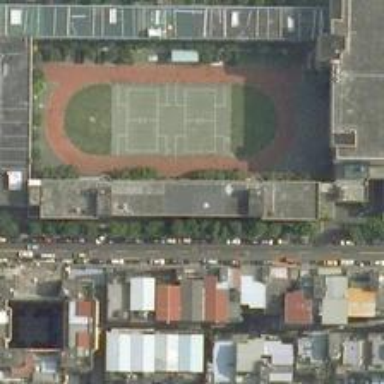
This oval, bright playground lies with the buildings .